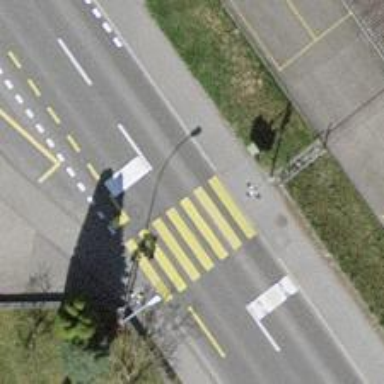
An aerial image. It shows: Footway with zebra crossing.